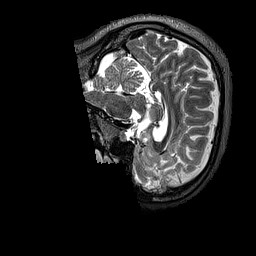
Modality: T2w
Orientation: sagittal
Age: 39
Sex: female
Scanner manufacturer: siemens
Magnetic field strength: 3 T
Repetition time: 3.2 s
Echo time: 0.567 s